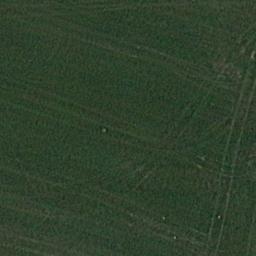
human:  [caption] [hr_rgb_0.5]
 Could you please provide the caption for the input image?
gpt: The meadow is dense but uneven .

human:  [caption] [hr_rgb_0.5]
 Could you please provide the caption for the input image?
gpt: A large lush green meadow covered with green grass .

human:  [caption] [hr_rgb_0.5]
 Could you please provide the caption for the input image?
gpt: There is a tree and a house in the grass .

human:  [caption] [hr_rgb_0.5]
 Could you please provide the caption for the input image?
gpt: This meadow has dense grasses and some trails are also on the meadow .

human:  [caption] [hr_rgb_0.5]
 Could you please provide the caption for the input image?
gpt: A dense meadow with many green grass .